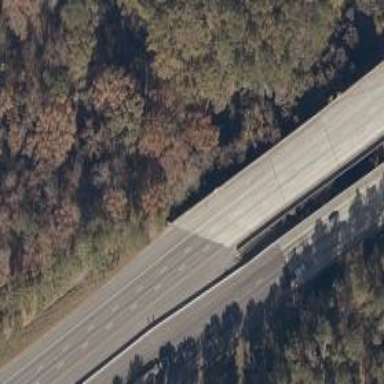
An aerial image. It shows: Motorway bridge with asphalt surface.